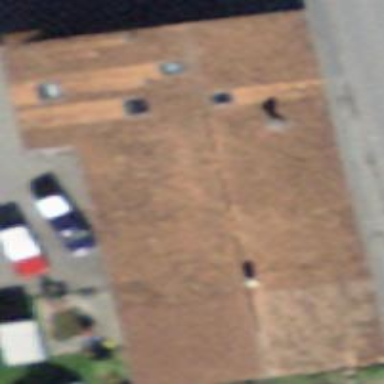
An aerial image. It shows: Farm building.